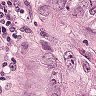
Metastatic tissue present: yes